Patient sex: F
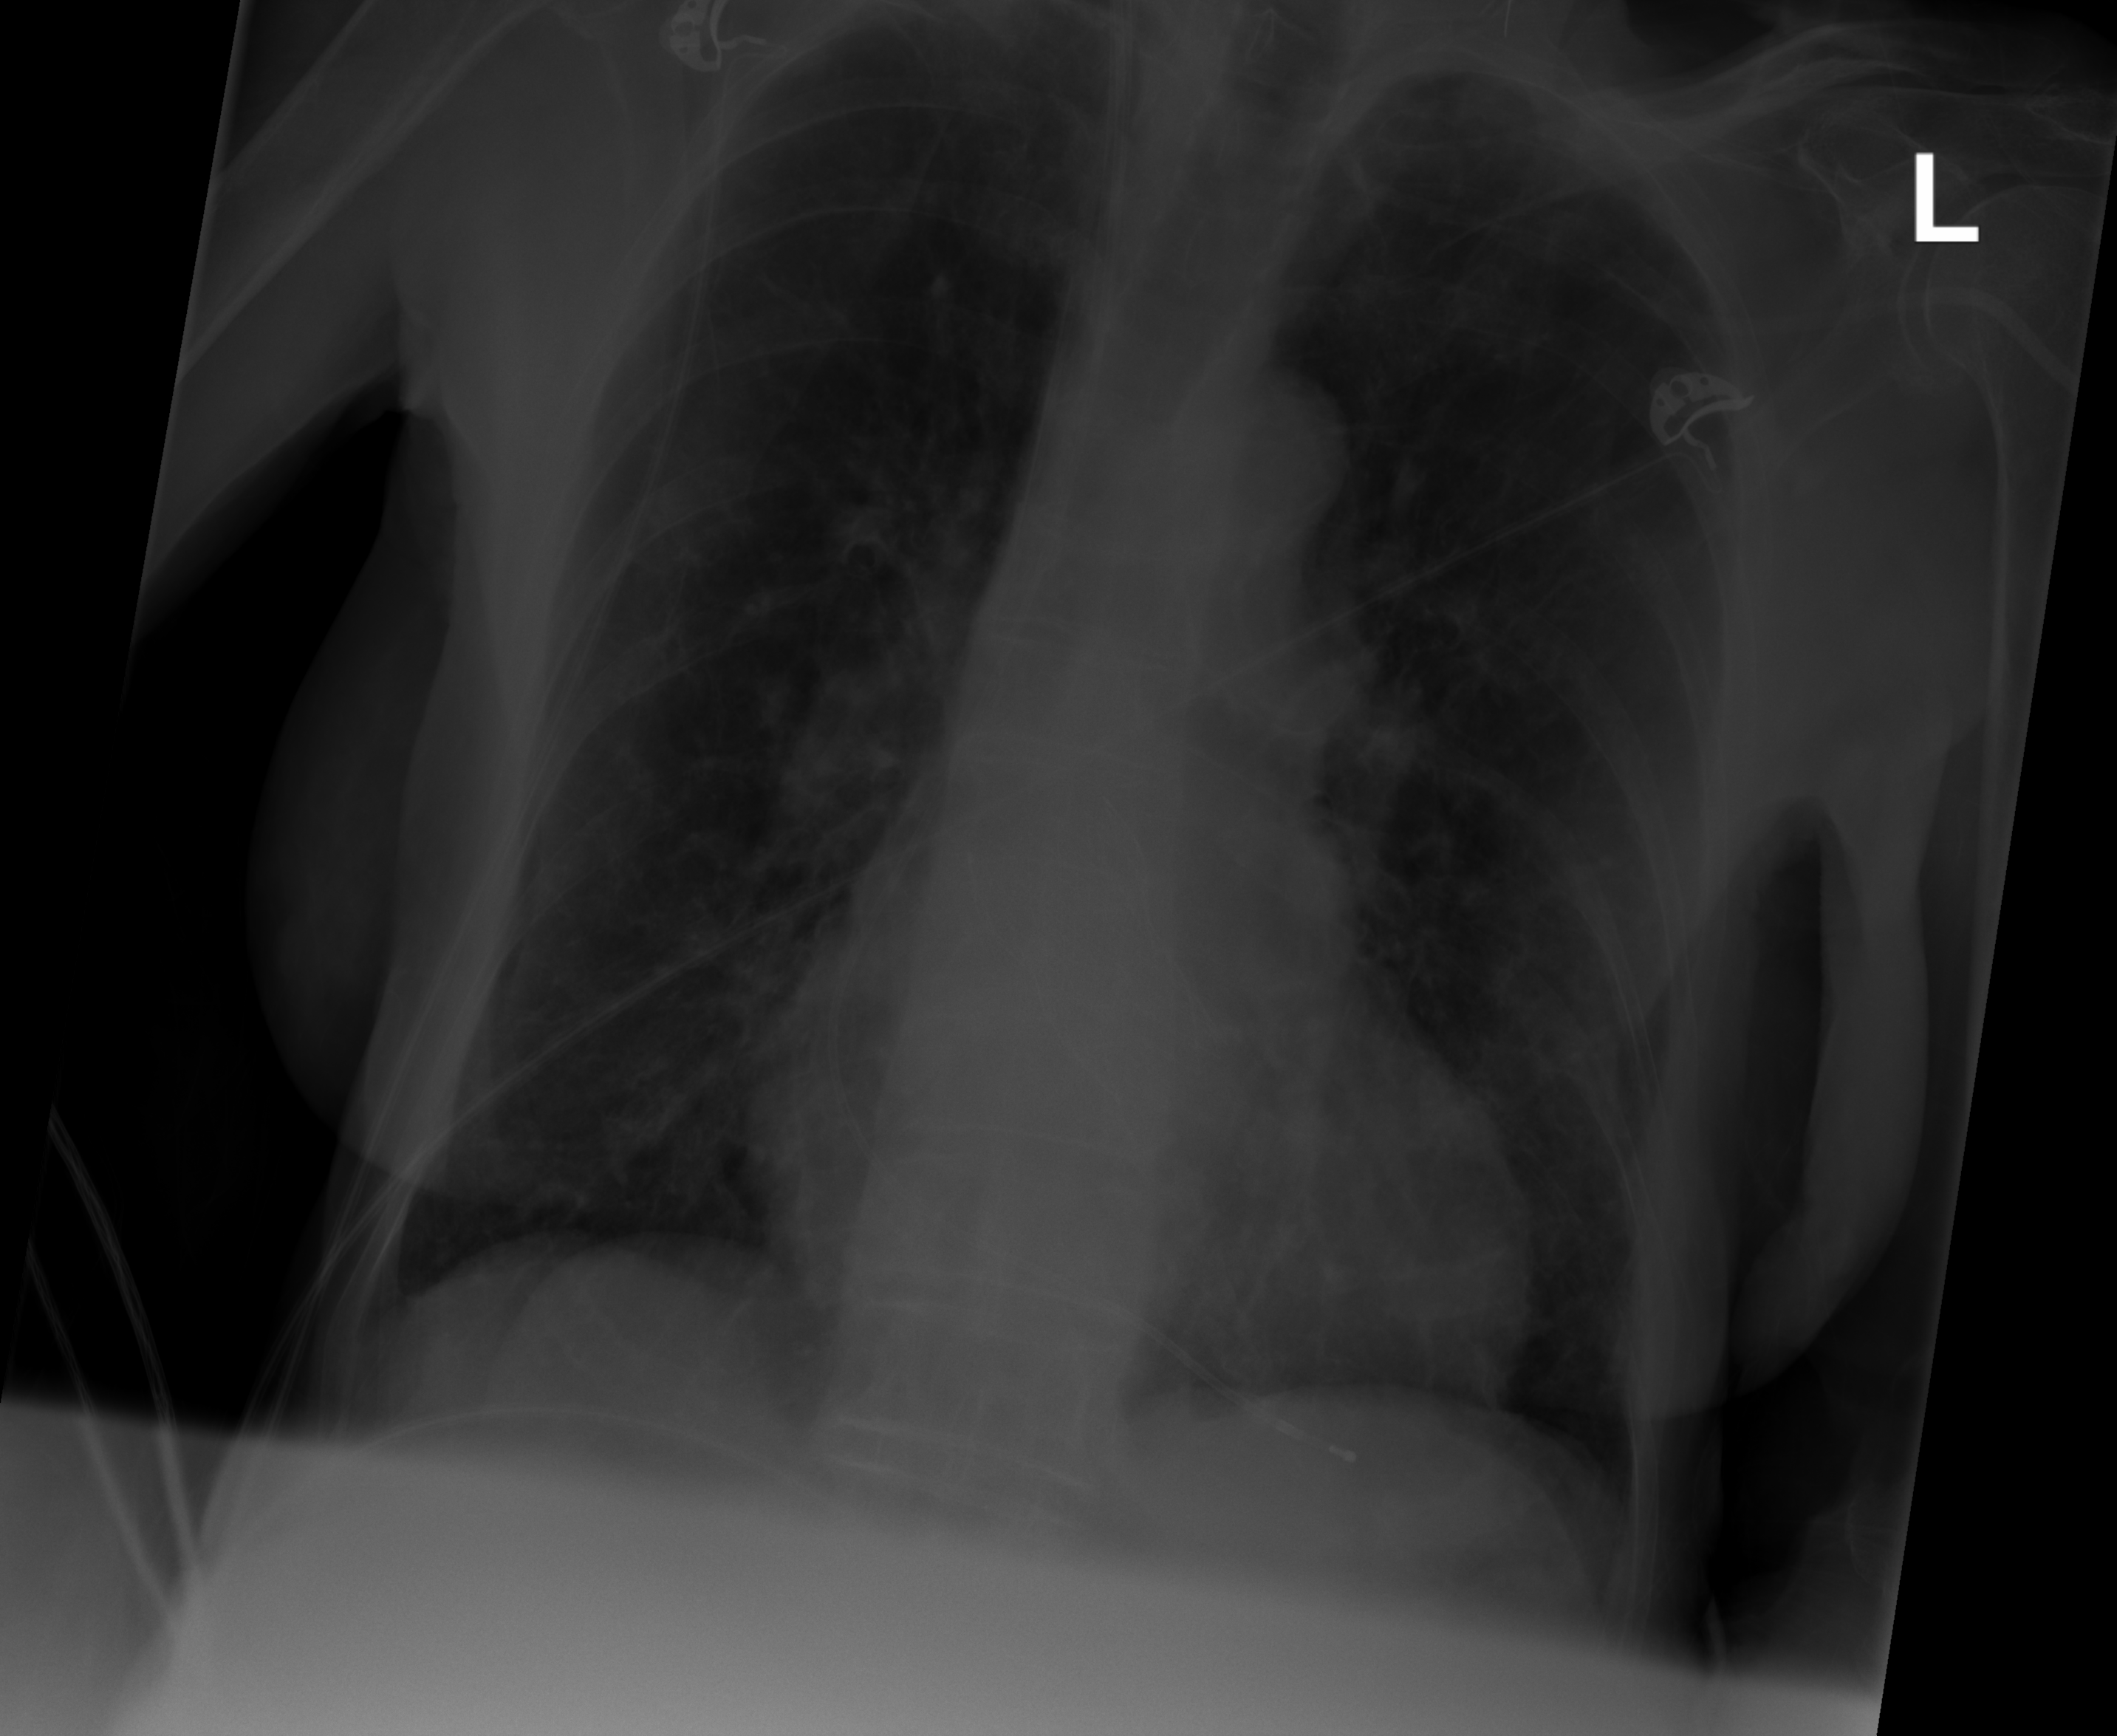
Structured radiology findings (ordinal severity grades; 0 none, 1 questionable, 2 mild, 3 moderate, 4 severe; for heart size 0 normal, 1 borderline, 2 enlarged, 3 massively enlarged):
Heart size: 2
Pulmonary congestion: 1
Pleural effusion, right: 0
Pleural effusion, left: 0
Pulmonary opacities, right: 0
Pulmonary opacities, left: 0
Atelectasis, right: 0
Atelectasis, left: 0